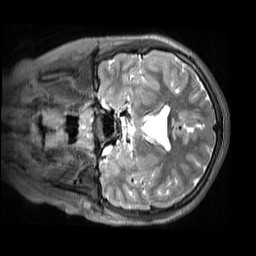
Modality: T2w
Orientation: coronal
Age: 13
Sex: male
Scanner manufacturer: siemens
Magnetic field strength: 3 T
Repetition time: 3.2 s
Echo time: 0.408 s